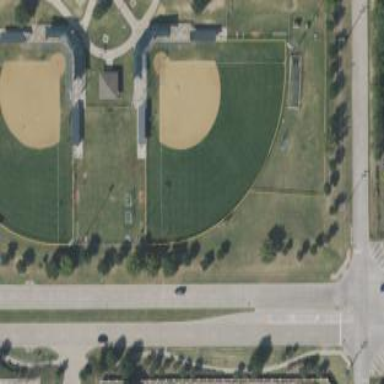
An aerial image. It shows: Softball pitch for leisure land activities.